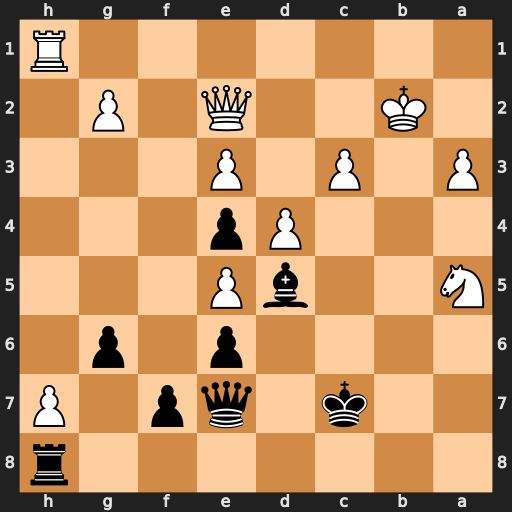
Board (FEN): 7r/2k1qp1P/4p1p1/N2bP3/3Pp3/P1P1P3/1K2Q1P1/7R
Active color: b
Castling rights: -
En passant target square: -
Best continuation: Rb8+ Kc2 Qxa3